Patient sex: M
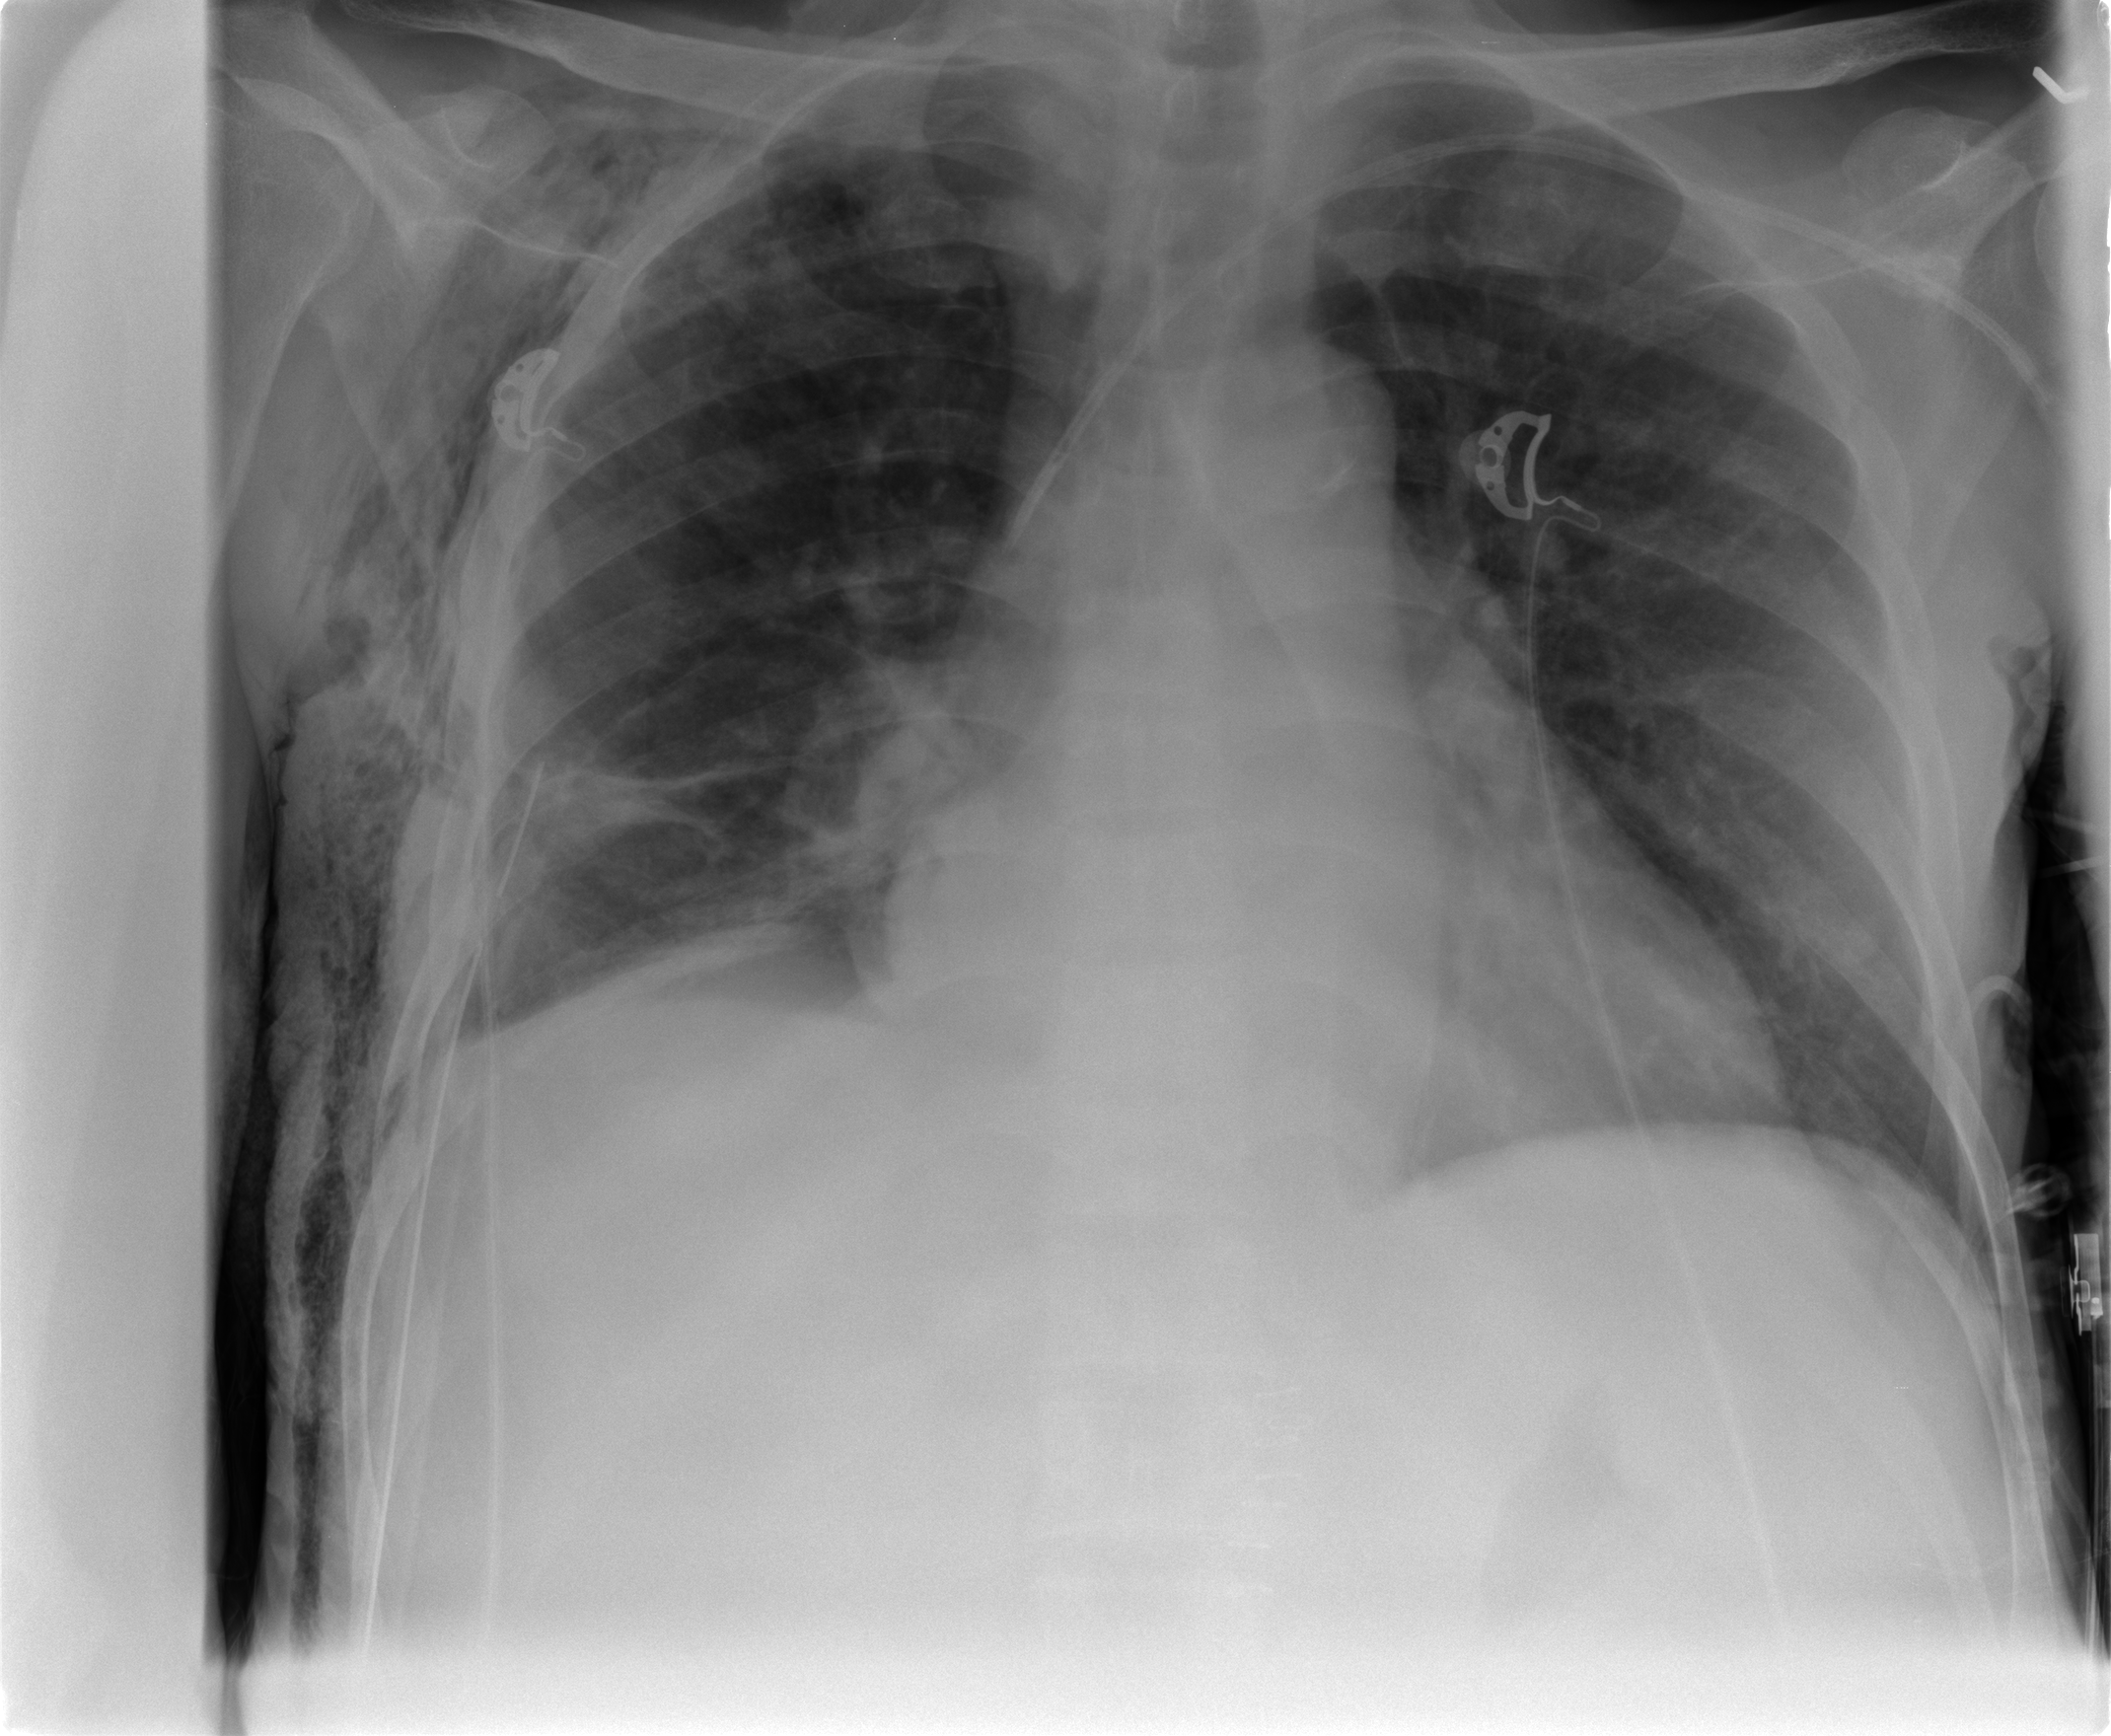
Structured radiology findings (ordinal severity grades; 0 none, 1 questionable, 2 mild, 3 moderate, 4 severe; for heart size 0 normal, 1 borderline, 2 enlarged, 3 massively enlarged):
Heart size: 2
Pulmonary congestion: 1
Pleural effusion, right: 1
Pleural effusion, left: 0
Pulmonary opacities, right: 2
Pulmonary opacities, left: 2
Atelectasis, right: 2
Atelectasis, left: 2